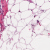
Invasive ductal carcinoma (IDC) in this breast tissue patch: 0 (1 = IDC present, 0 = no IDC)